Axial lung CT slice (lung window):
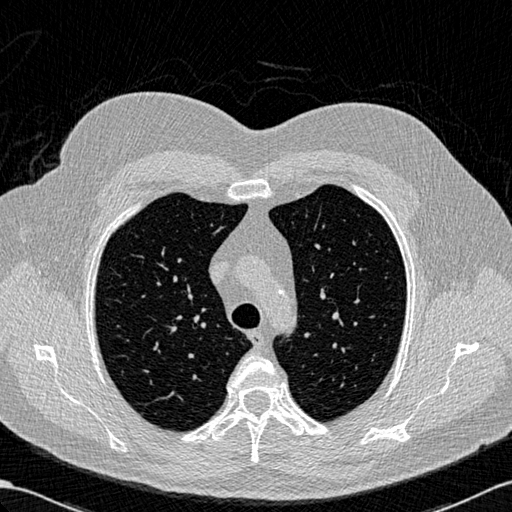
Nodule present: no